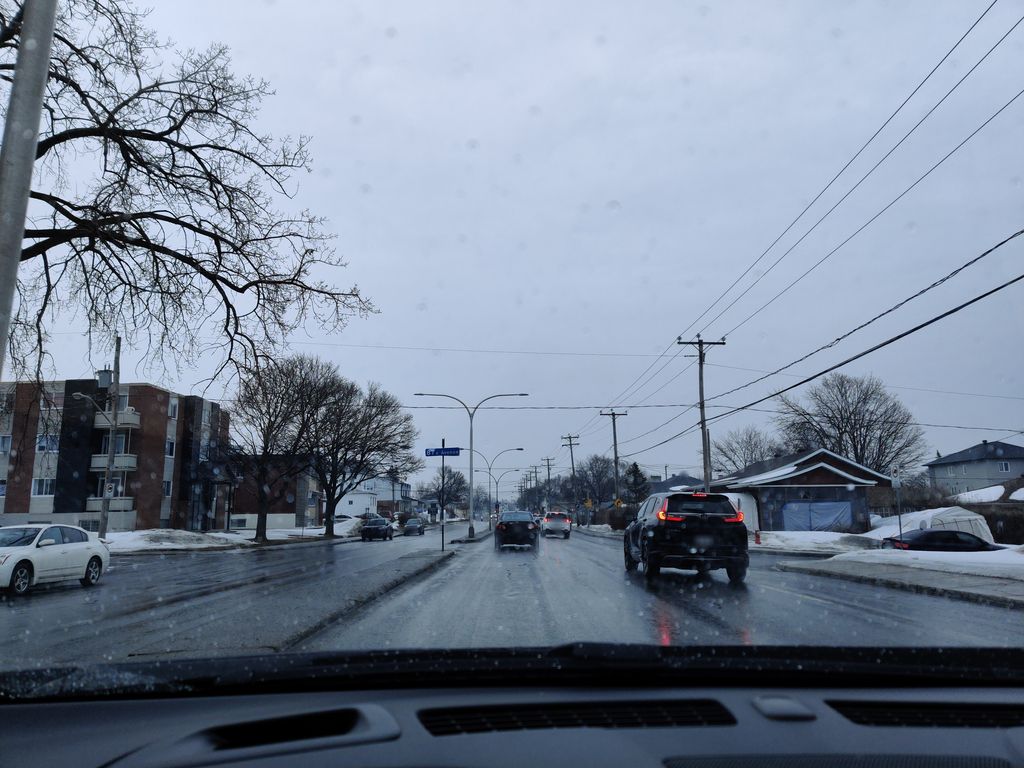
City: montreal